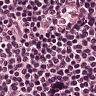
Metastatic tissue present: no